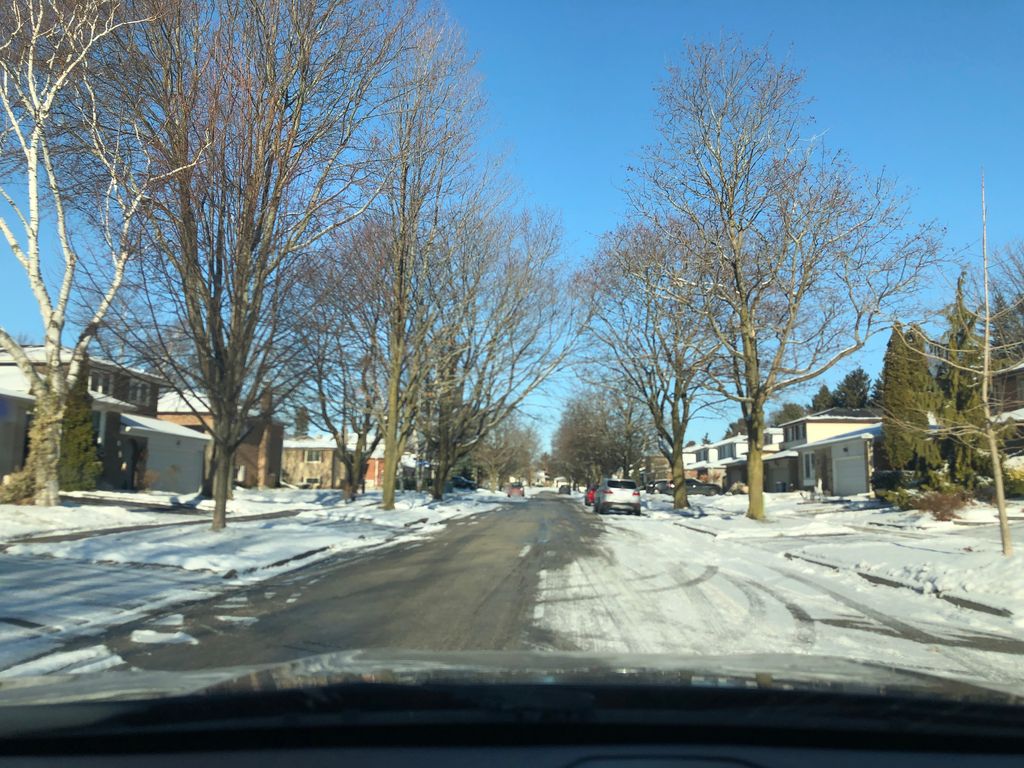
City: toronto